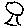
Label: tree